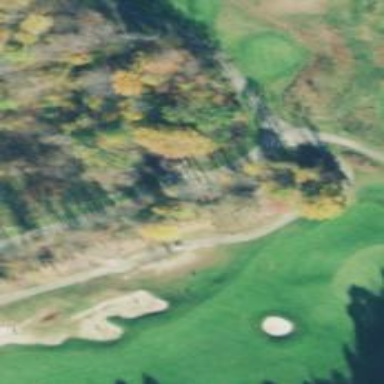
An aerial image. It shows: Path for both roads and golfers.